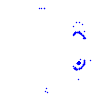
Particle: pion